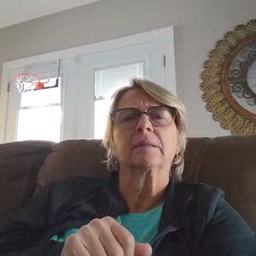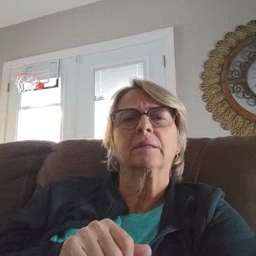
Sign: any